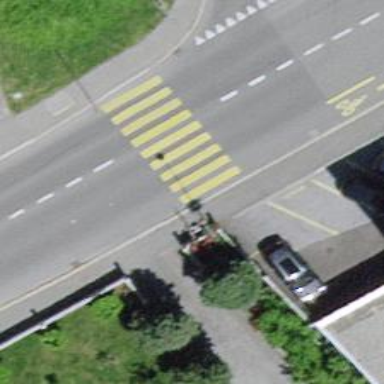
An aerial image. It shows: Zebra crossing at uncontrolled and marked intersection.